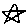
Label: star